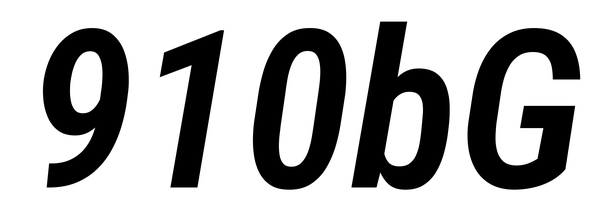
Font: Roboto-Italic_Condensed_SemiBold_Italic